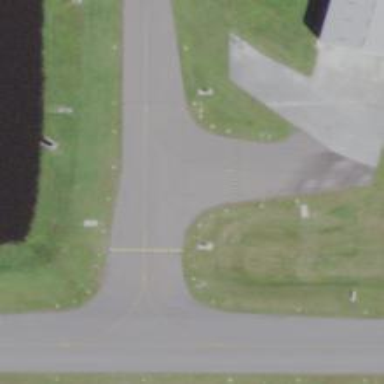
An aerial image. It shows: Image of taxiway at airport.